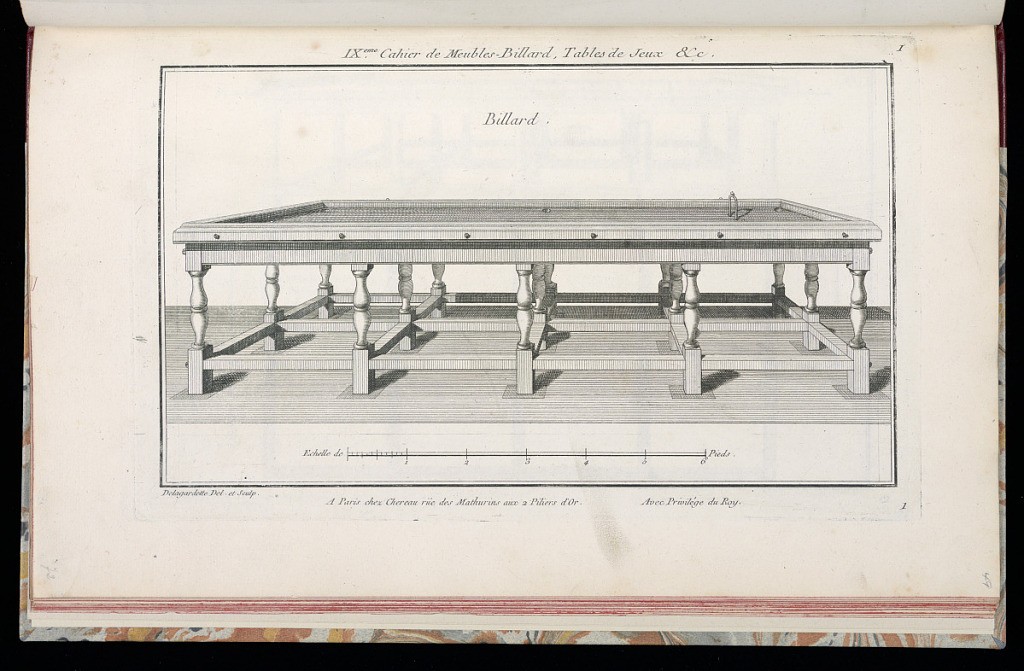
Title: Billard
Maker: Pierre Claude Delagardette, French, 1745 - 1792
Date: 1775-1788
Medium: Etching on off-white laid paper
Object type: Print
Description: Design for a large billiard table. The plate is signed and numbered.